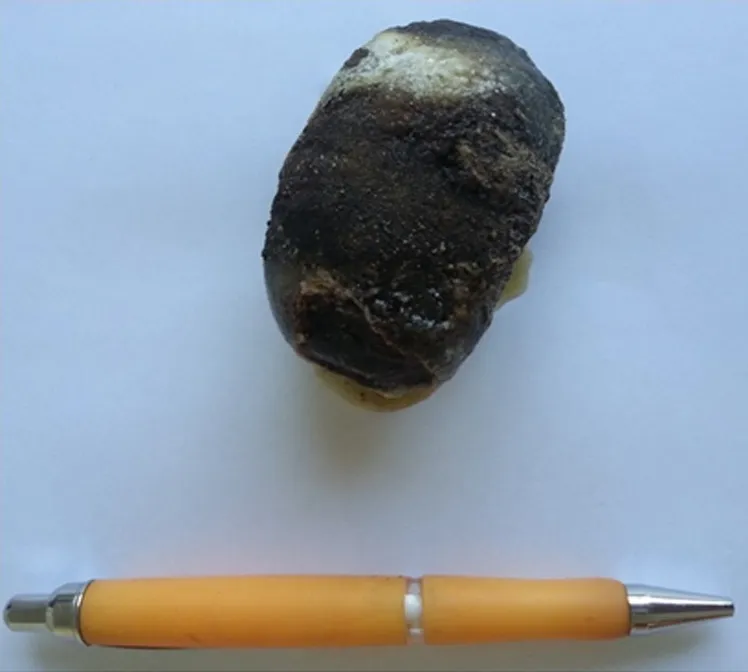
Gallstone impacted in the duodenum measuring 7 x 3.5 cm.
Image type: medical_photograph (other_medical_photograph)